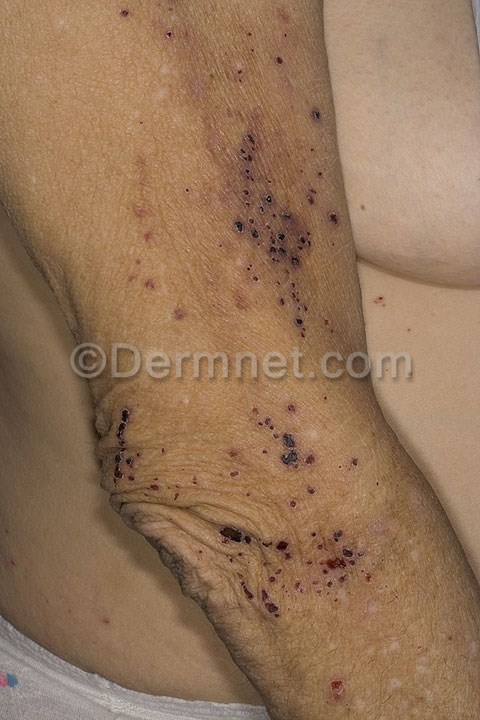
Disease: Vasculitis Photos